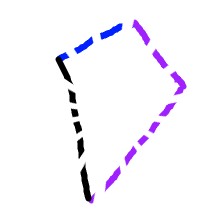
Shape: kite